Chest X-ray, PA view. Patient: 58 years old, sex F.
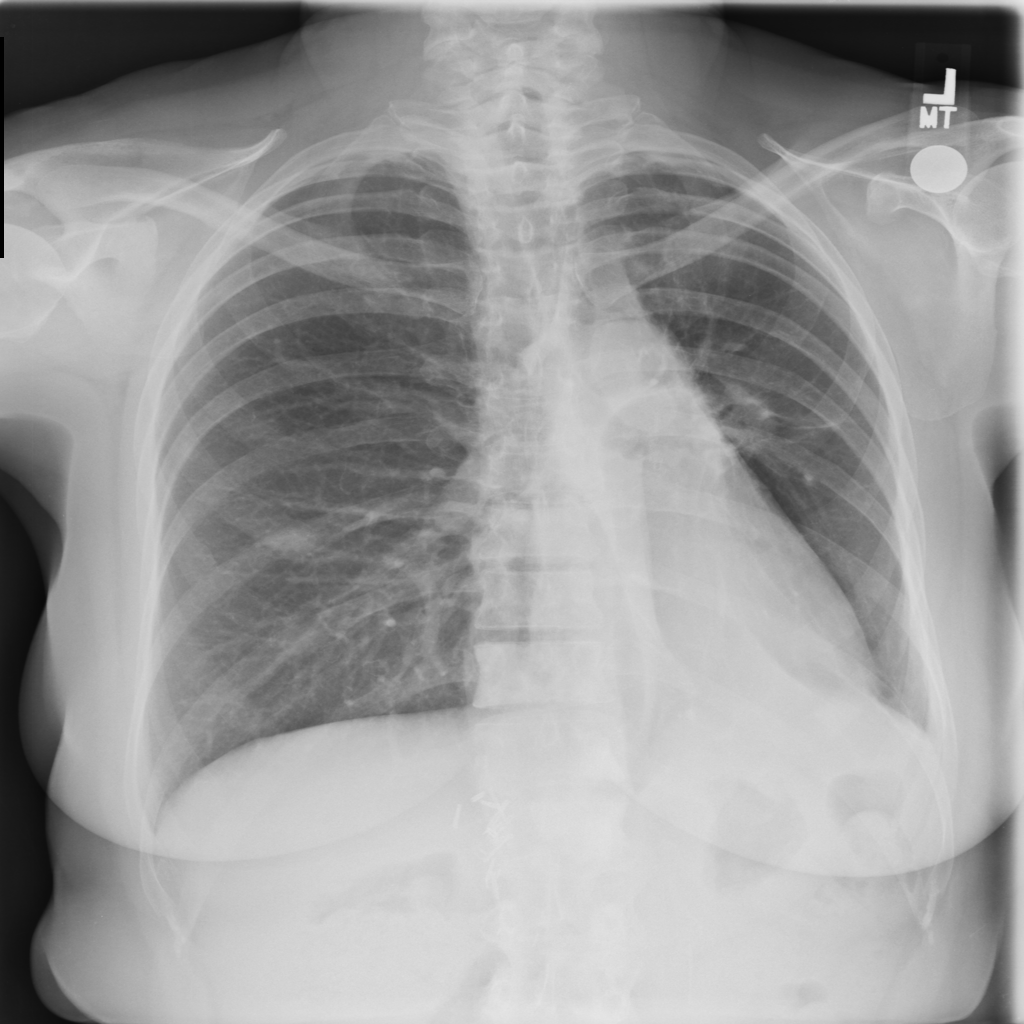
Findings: No Finding